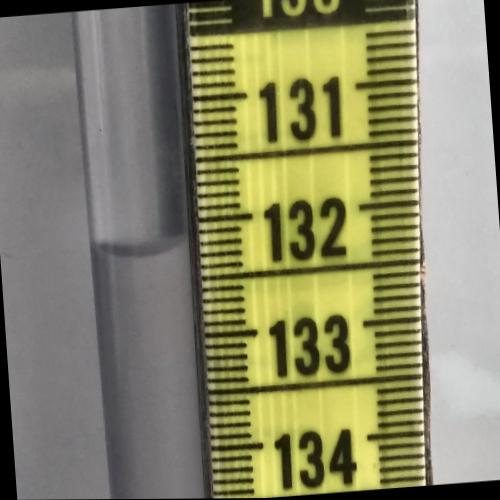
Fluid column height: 132.2 cm